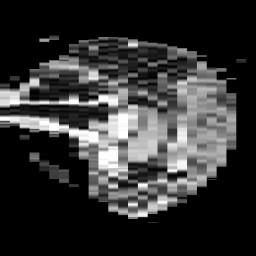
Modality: ADC
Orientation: sagittal
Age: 74
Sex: female
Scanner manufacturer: philips
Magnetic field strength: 3 T
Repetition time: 4.624 s
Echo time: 0.07398 s